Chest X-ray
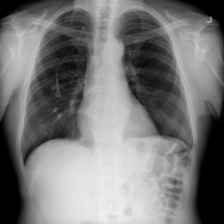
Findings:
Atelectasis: negative
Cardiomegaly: negative
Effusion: negative
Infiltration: negative
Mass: negative
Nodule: negative
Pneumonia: negative
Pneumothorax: negative
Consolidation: negative
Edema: negative
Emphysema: negative
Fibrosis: negative
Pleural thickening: negative
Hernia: negative